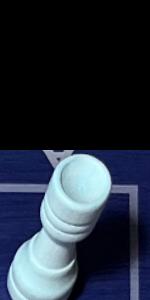
Label: Rook_White